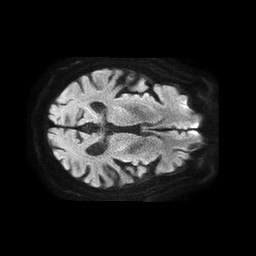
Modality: TRACE
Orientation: axial
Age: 78
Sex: male
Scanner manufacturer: philips
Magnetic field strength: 1.5 T
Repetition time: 4.6 s
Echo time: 0.08941 s